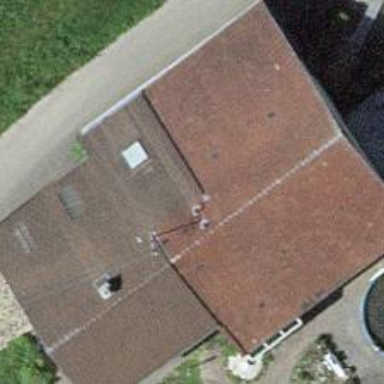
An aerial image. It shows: Simple and straightforward house.